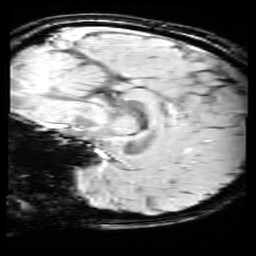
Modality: SWI
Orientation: sagittal
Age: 10
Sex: female
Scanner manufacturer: siemens
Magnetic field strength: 3 T
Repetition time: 0.027 s
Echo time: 0.02 s